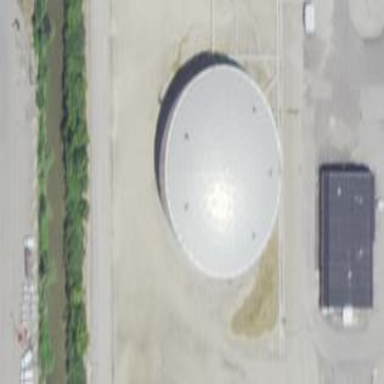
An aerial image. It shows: Storage tank building.